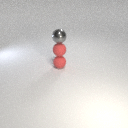
small red rubber sphere below small red rubber sphere